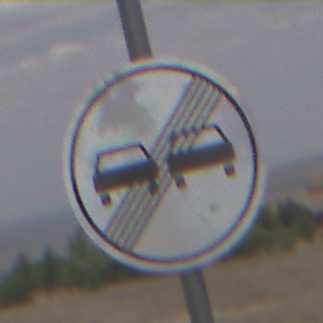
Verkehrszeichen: EndeUeberholverbot
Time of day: Midday
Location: Outdoor (Nature)
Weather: PartlyCloudy
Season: NotSpecified
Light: Natural